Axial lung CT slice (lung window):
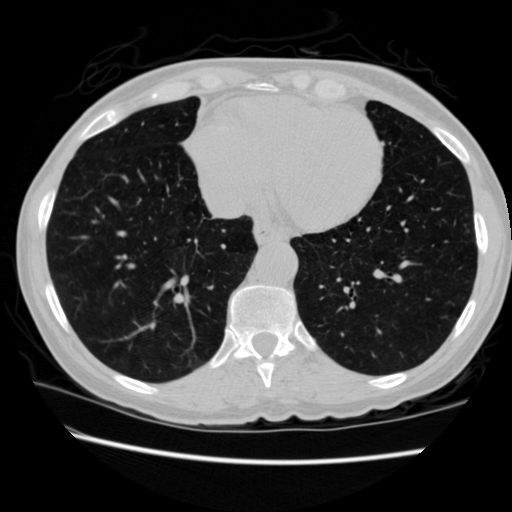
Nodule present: no